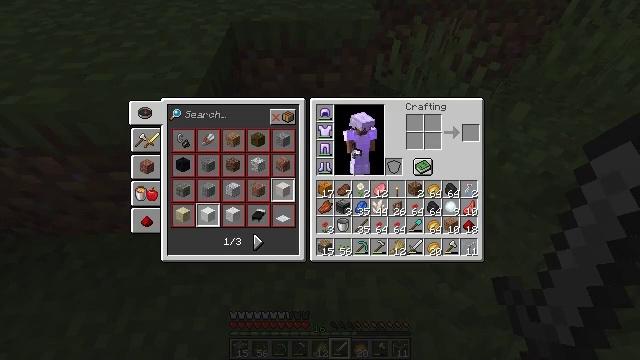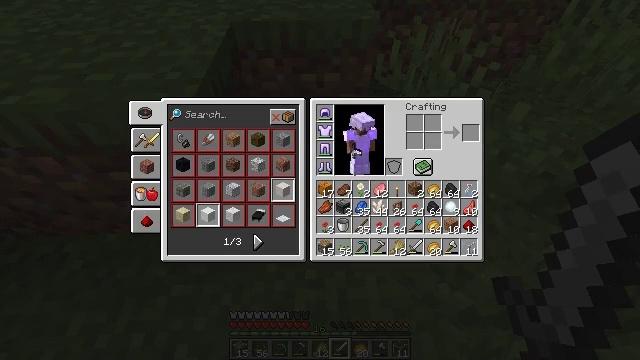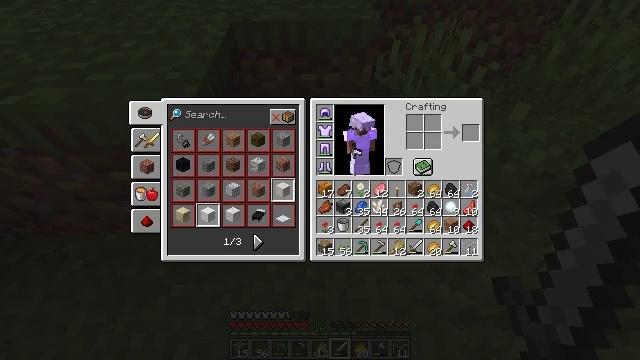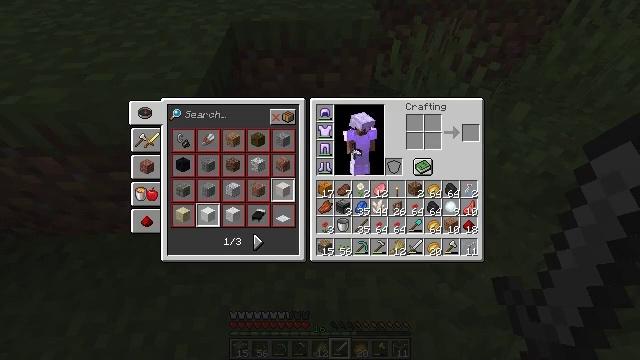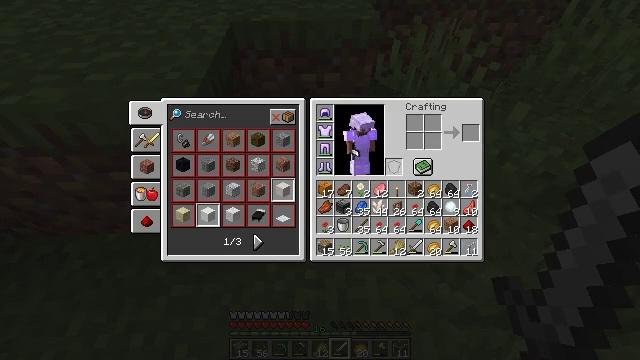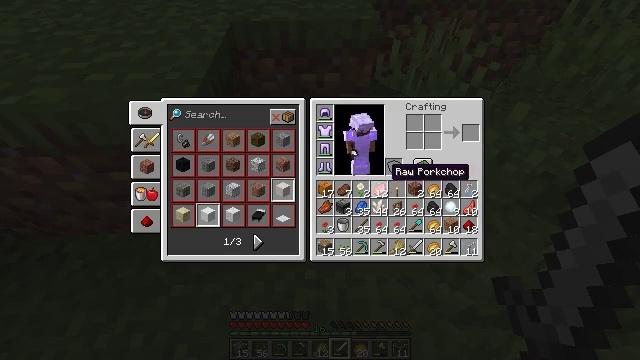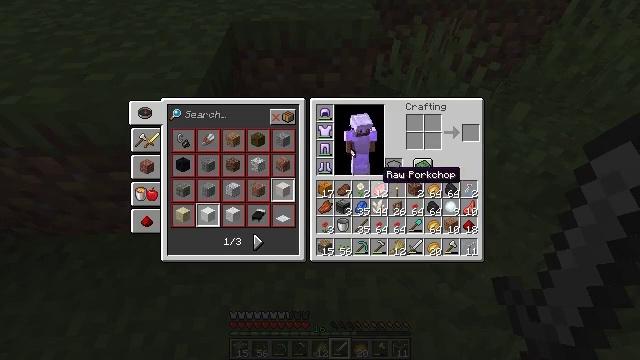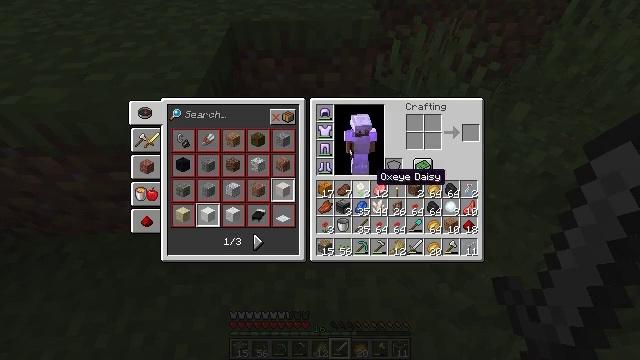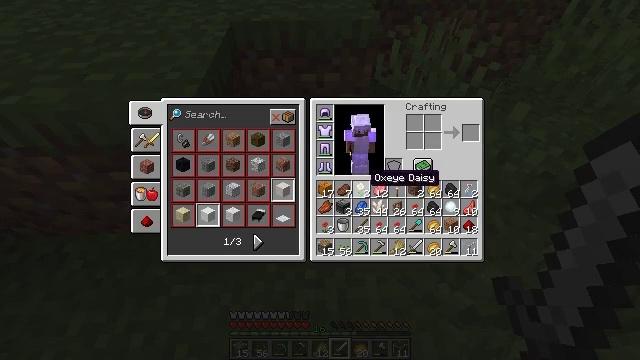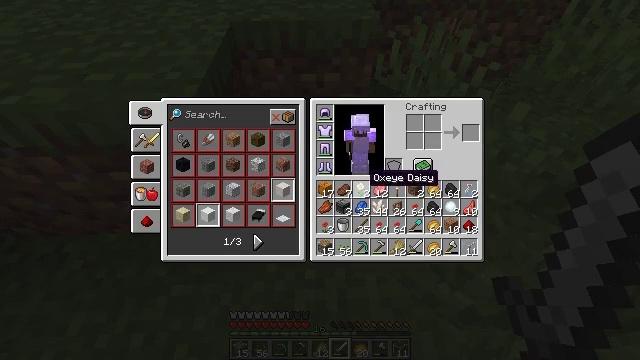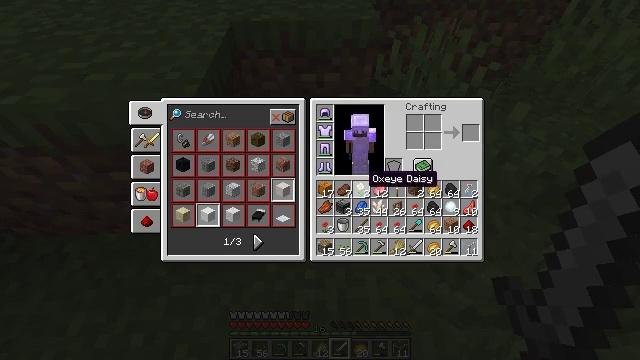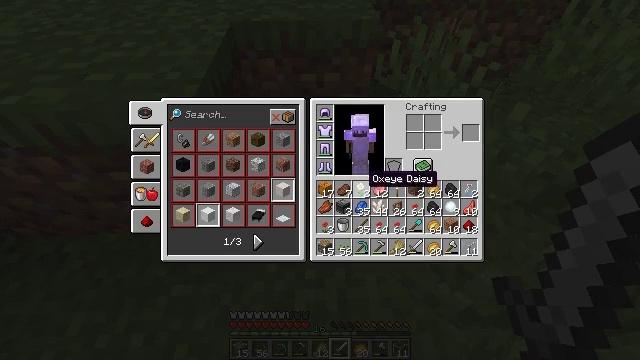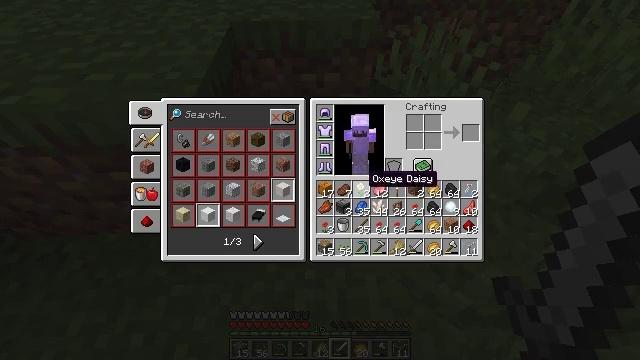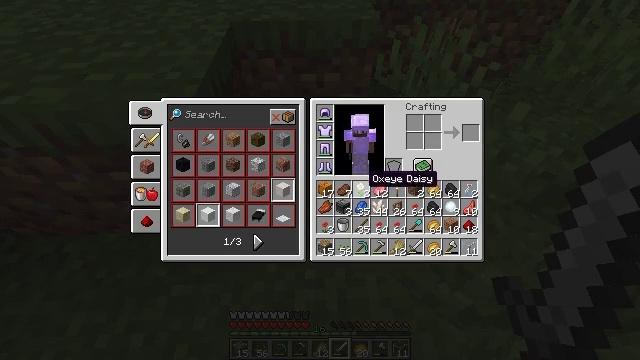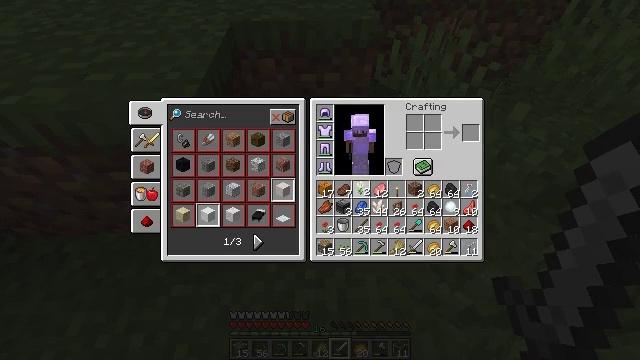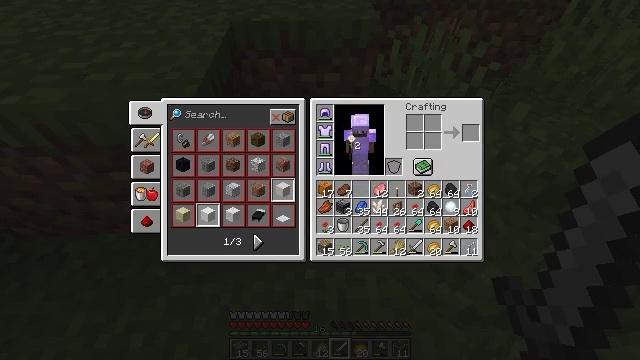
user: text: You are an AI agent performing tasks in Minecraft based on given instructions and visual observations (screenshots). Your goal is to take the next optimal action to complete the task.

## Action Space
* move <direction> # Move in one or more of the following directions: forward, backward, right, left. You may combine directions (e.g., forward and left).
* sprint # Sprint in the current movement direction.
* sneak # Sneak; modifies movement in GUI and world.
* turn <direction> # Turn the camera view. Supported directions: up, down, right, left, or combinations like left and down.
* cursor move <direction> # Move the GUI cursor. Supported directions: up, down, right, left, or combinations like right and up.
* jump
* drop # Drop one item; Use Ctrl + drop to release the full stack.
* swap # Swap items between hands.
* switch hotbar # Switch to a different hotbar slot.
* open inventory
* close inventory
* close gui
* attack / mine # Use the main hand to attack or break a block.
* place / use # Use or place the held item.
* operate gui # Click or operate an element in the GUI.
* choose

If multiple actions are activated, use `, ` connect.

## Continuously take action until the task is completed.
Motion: motion action
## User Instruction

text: Remove an oxeye daisy from the inventory.
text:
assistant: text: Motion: no_op
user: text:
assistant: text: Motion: no_op
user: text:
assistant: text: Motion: cursor move left
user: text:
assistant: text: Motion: cursor move left
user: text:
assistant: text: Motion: cursor move left
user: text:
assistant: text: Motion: cursor move left
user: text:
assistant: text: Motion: no_op
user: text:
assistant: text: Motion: no_op
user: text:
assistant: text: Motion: no_op
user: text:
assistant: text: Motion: no_op
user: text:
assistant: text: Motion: no_op
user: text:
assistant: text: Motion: no_op
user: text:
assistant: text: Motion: no_op
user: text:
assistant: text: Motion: operate gui
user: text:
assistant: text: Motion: cursor move left and up, operate gui
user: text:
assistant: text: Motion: cursor move left and up
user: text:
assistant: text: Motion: cursor move left and up
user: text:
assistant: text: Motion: no_op
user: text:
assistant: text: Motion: no_op
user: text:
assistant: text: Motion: no_op
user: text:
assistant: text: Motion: operate gui
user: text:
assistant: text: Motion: operate gui
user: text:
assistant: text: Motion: operate gui
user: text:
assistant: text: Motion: no_op
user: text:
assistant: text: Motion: no_op
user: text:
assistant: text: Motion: no_op
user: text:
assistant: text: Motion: no_op
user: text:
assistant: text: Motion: no_op
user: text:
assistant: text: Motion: no_op